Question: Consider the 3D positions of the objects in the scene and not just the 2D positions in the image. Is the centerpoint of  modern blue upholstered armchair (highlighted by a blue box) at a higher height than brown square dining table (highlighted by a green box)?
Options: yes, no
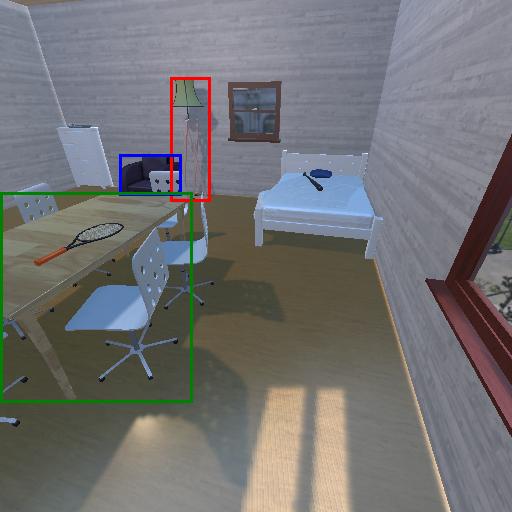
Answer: yes